Field crop: maize
Growth stage: 2
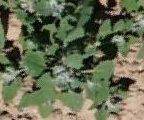
Species: chenopodium